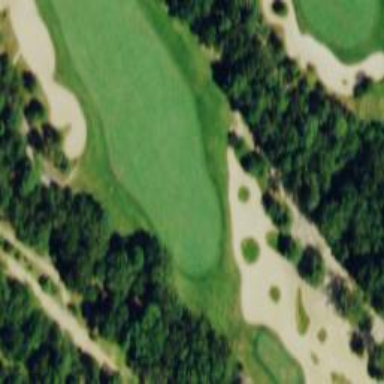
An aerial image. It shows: Grassy area designated as golf fairway.